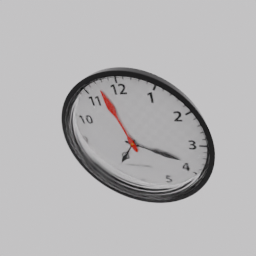
Label: appliances